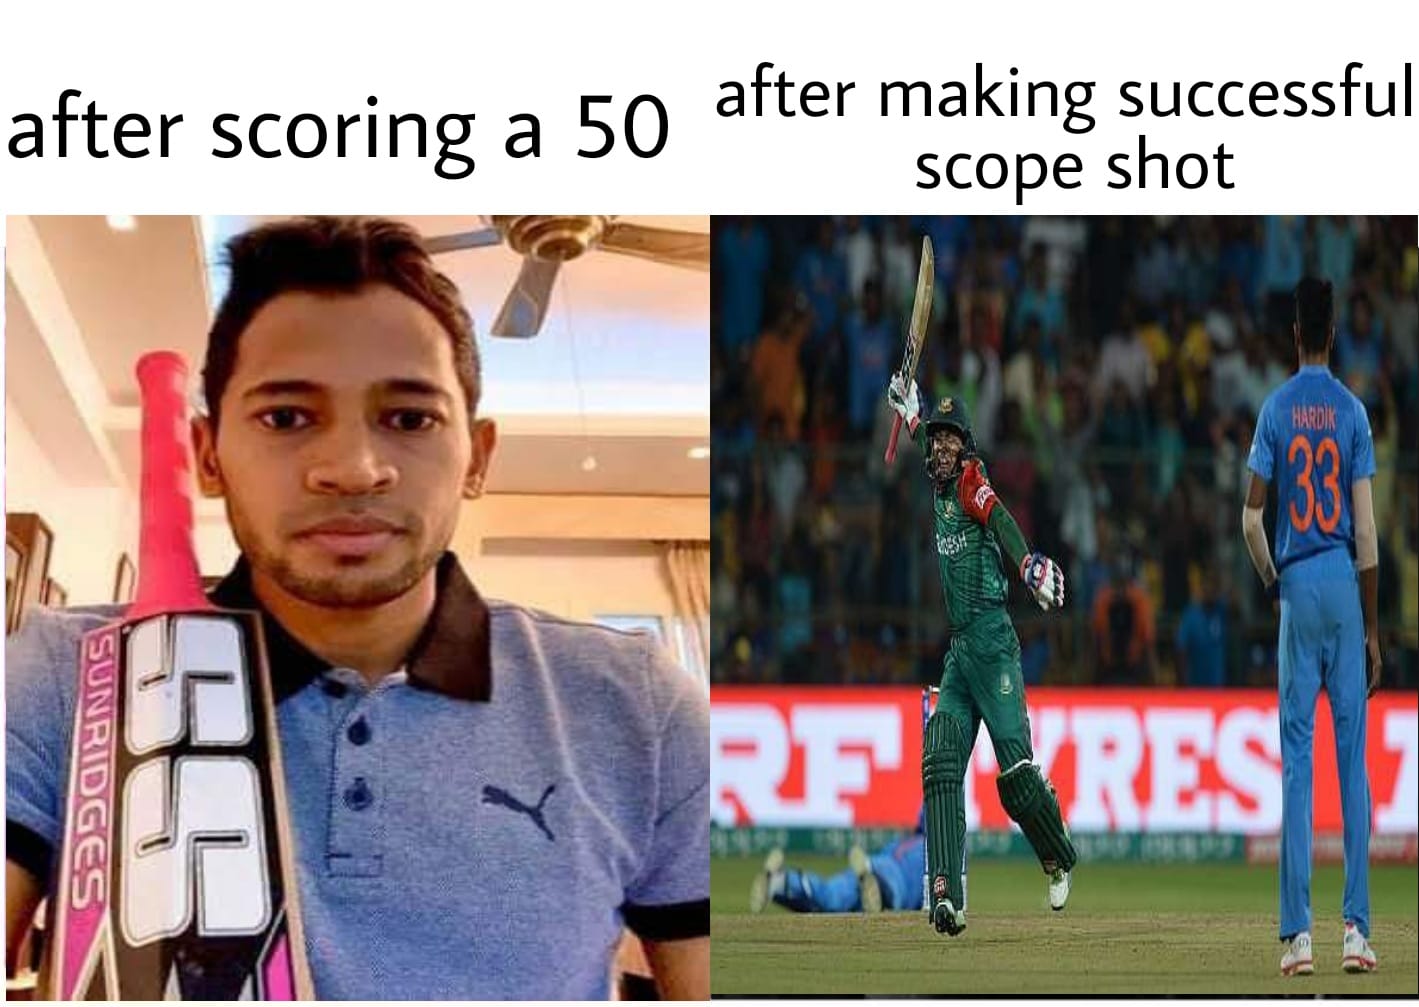
Caption: after scoring a 50    after making successful scope shot
Label: non-hate